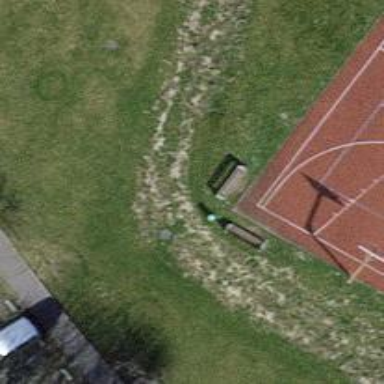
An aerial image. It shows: Bench.